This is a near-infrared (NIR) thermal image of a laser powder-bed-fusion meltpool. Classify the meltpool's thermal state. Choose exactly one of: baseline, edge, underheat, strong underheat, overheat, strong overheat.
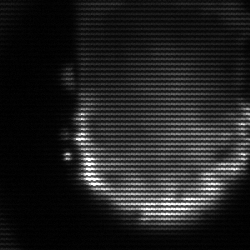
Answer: baseline